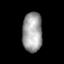
Tissue: lung
Cell type: Others
Senescence score: 0.2086
Nuclear area (px): 771
Mean DAPI intensity: 161.604